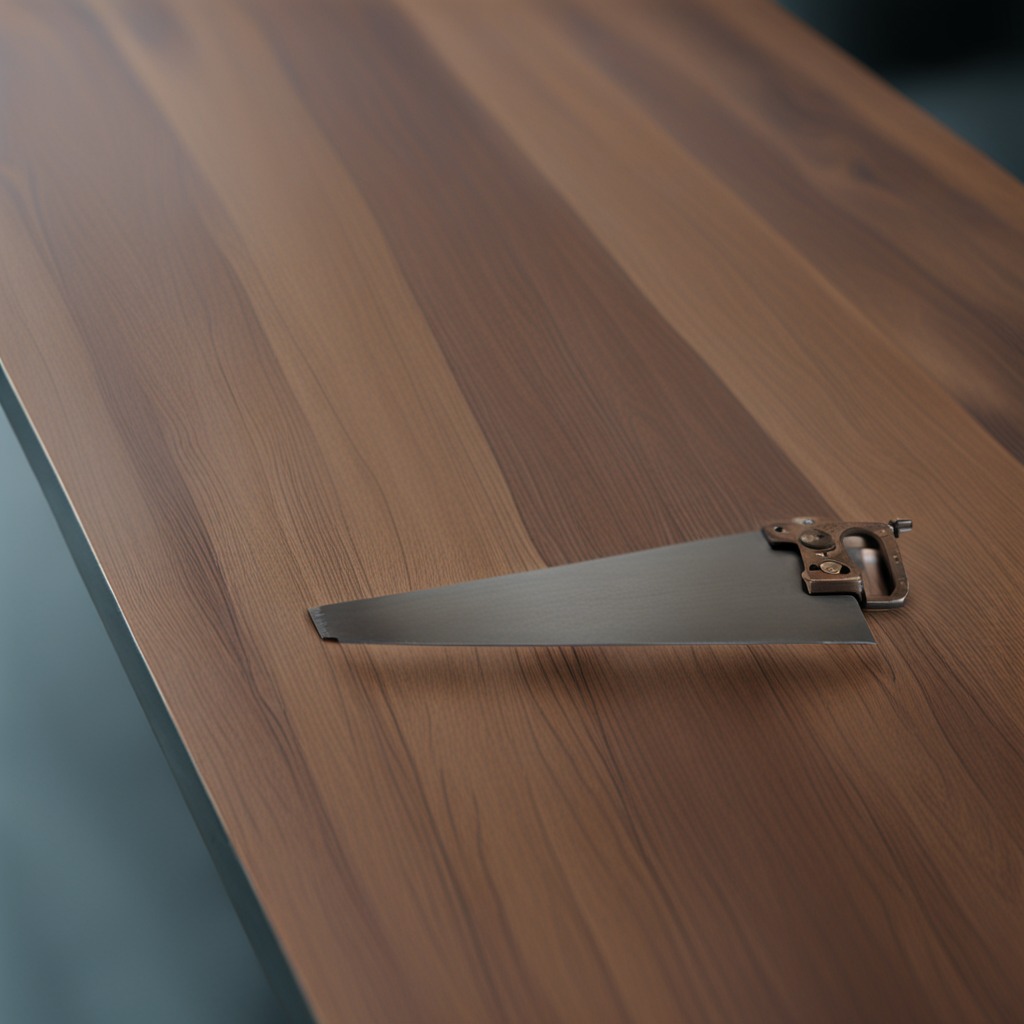
A handheld metal saw lies on the old table with faint burn marks in a small garage at twilight.